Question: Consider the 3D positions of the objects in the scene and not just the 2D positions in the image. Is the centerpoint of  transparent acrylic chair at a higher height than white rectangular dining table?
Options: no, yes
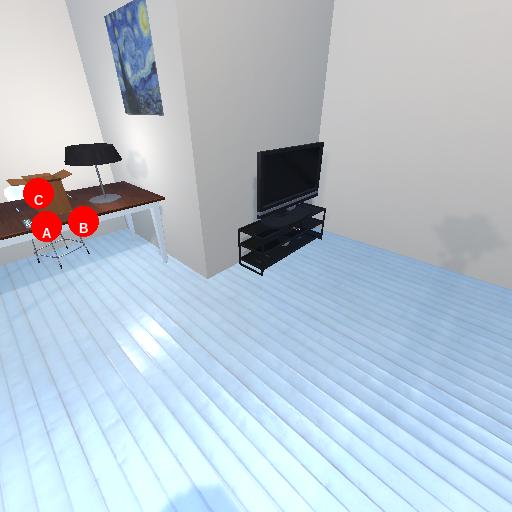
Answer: no